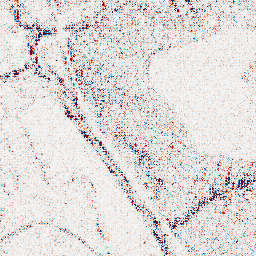
Category: wavelet
Decomposition family: wavelet_biorthogonal
Decomposition parameters: wavelet: bior4.4
level: 1
Upsampling method: bspline
Upsampling parameters: scale: 8
Upsampling scale: 8